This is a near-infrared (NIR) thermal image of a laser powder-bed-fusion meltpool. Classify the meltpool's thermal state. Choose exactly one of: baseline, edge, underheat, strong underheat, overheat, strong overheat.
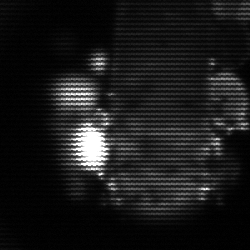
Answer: strong underheat